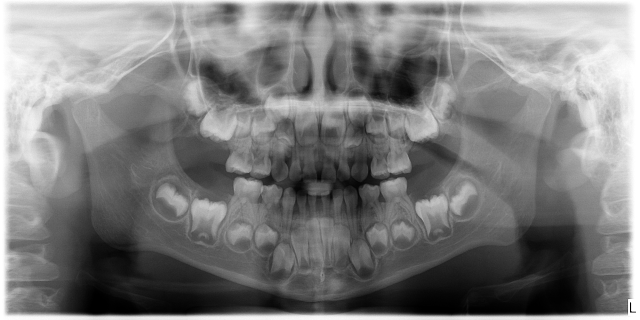
child